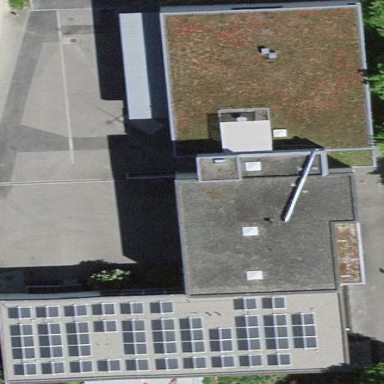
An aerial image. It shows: Public building.